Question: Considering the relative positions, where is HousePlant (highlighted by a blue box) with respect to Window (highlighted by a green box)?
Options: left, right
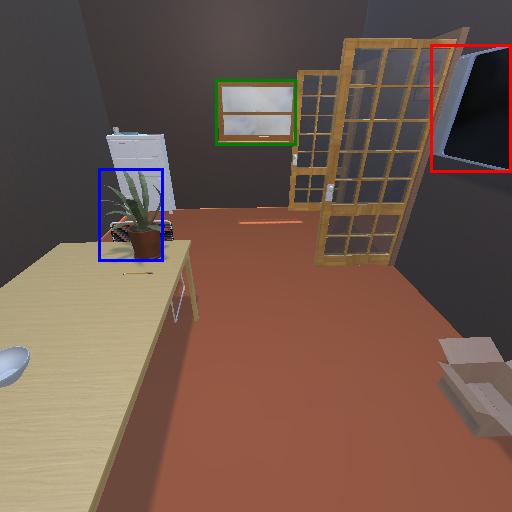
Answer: left